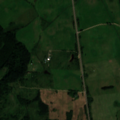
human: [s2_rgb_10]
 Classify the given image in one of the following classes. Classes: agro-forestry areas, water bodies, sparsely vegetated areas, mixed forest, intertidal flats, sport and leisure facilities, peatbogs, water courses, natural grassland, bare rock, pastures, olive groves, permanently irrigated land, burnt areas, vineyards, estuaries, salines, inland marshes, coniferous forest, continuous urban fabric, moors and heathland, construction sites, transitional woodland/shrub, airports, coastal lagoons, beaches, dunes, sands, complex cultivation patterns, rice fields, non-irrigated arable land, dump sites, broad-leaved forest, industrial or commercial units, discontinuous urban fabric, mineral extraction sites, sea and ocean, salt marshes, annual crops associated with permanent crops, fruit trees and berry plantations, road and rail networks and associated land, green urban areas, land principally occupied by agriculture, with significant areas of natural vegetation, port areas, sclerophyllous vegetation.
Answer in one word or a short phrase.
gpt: pastures, mixed forest